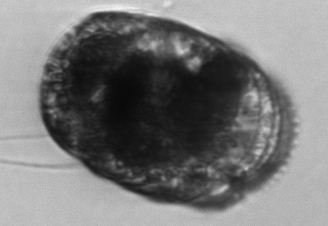
Label: Polykrikos